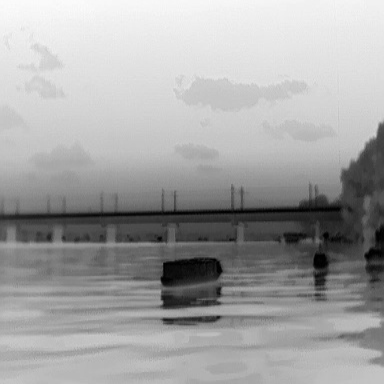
There are two objects shown in the infrared image, including a fishing_boat, and a warship.